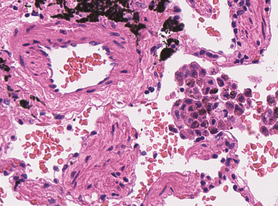
Tumor epithelial tissue: no
Tumor-associated stroma tissue: no
Normal tissue: yes